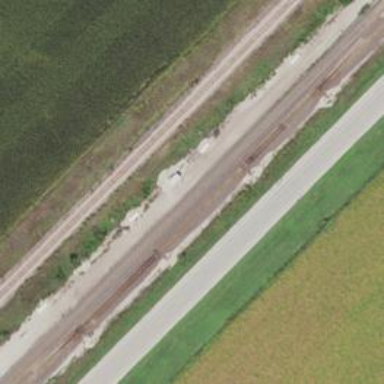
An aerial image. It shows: Railway track.